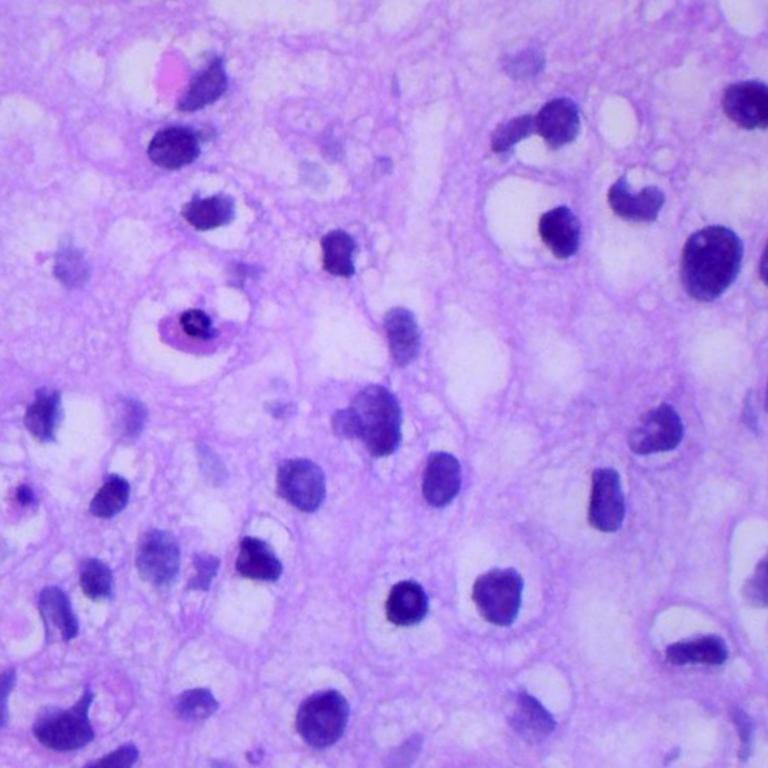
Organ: lung
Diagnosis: squamous carcinomas